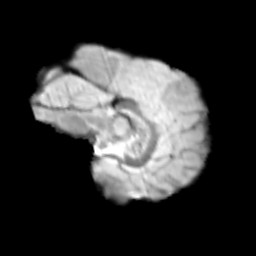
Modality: T2w
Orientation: sagittal
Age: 12
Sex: male
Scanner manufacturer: siemens
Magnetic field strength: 3 T
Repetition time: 3.8 s
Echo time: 0.07 s